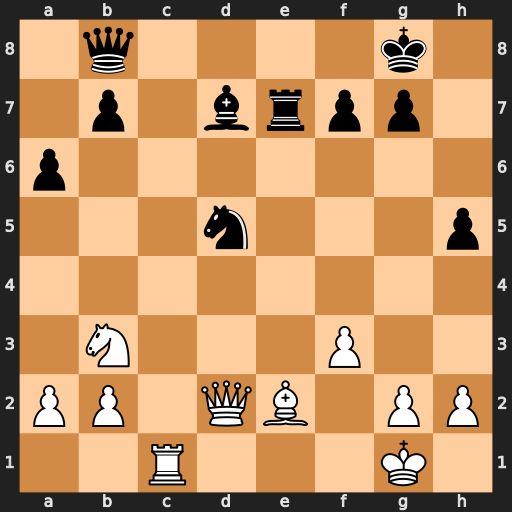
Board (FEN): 1q4k1/1p1brpp1/p7/3n3p/8/1N3P2/PP1QB1PP/2R3K1
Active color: w
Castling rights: -
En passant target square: -
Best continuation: Qxd5 Rxe2 Qxd7